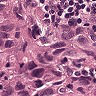
Metastatic tissue present: yes